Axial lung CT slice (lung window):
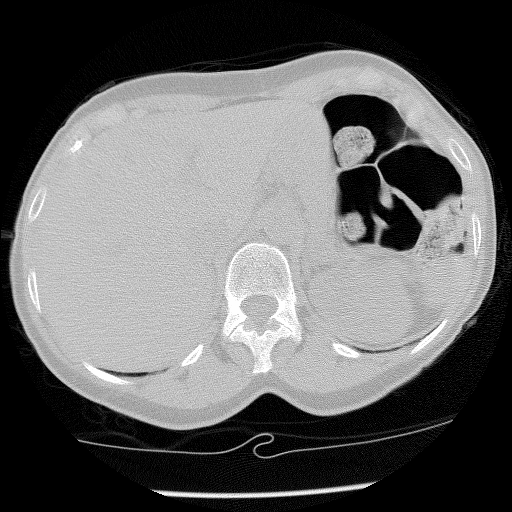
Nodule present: no